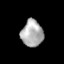
Tissue: lung
Cell type: Epithelial cells
Senescence score: 0.1598
Nuclear area (px): 566
Mean DAPI intensity: 174.231